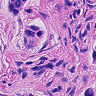
Metastatic tissue present: yes